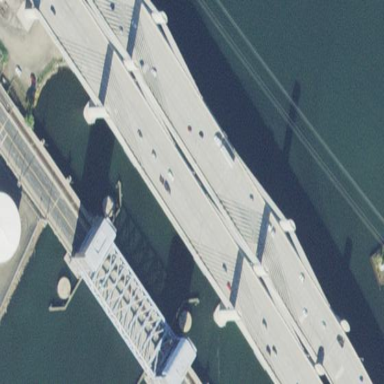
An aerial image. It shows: Suspension bridge built as man-made structure.